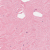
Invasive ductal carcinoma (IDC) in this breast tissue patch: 0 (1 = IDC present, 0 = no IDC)